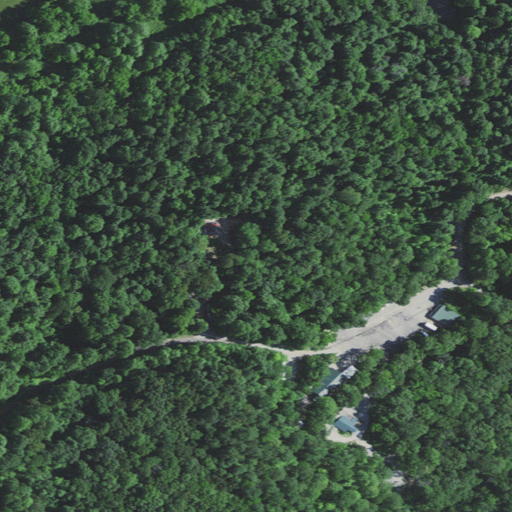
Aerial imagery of mountain in Kentucky named Prewitts Knob containing deciduous forest, open development, mixed forest, low intensity development, and pasture